Question: I have gotten to the stage in my project where i need to test the performance of my OpenGL ES rendering. I understand that the 'OpenGL ES Performance Detective' is handy for such tasks. Unfortunately i cannot initialize a case in the application.

Does this have anything to do with my application being faulty?
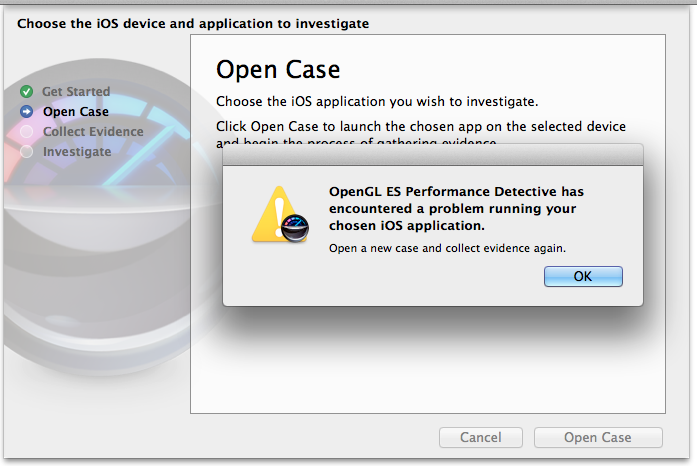
Answer: Try using configuration that doesn't strip debug symbols, as this seems to help in most cases when you have any problems using instruments.
Go to edit scheme window -> select Profile App -> change build configuration to Debug.